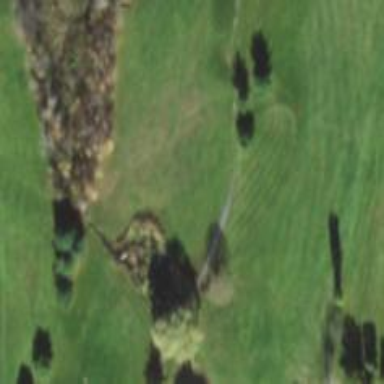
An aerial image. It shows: Path for both roads and golfers.